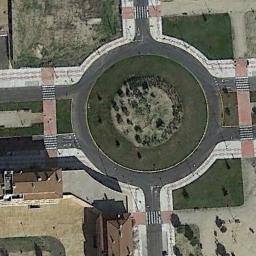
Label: roundabout